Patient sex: F
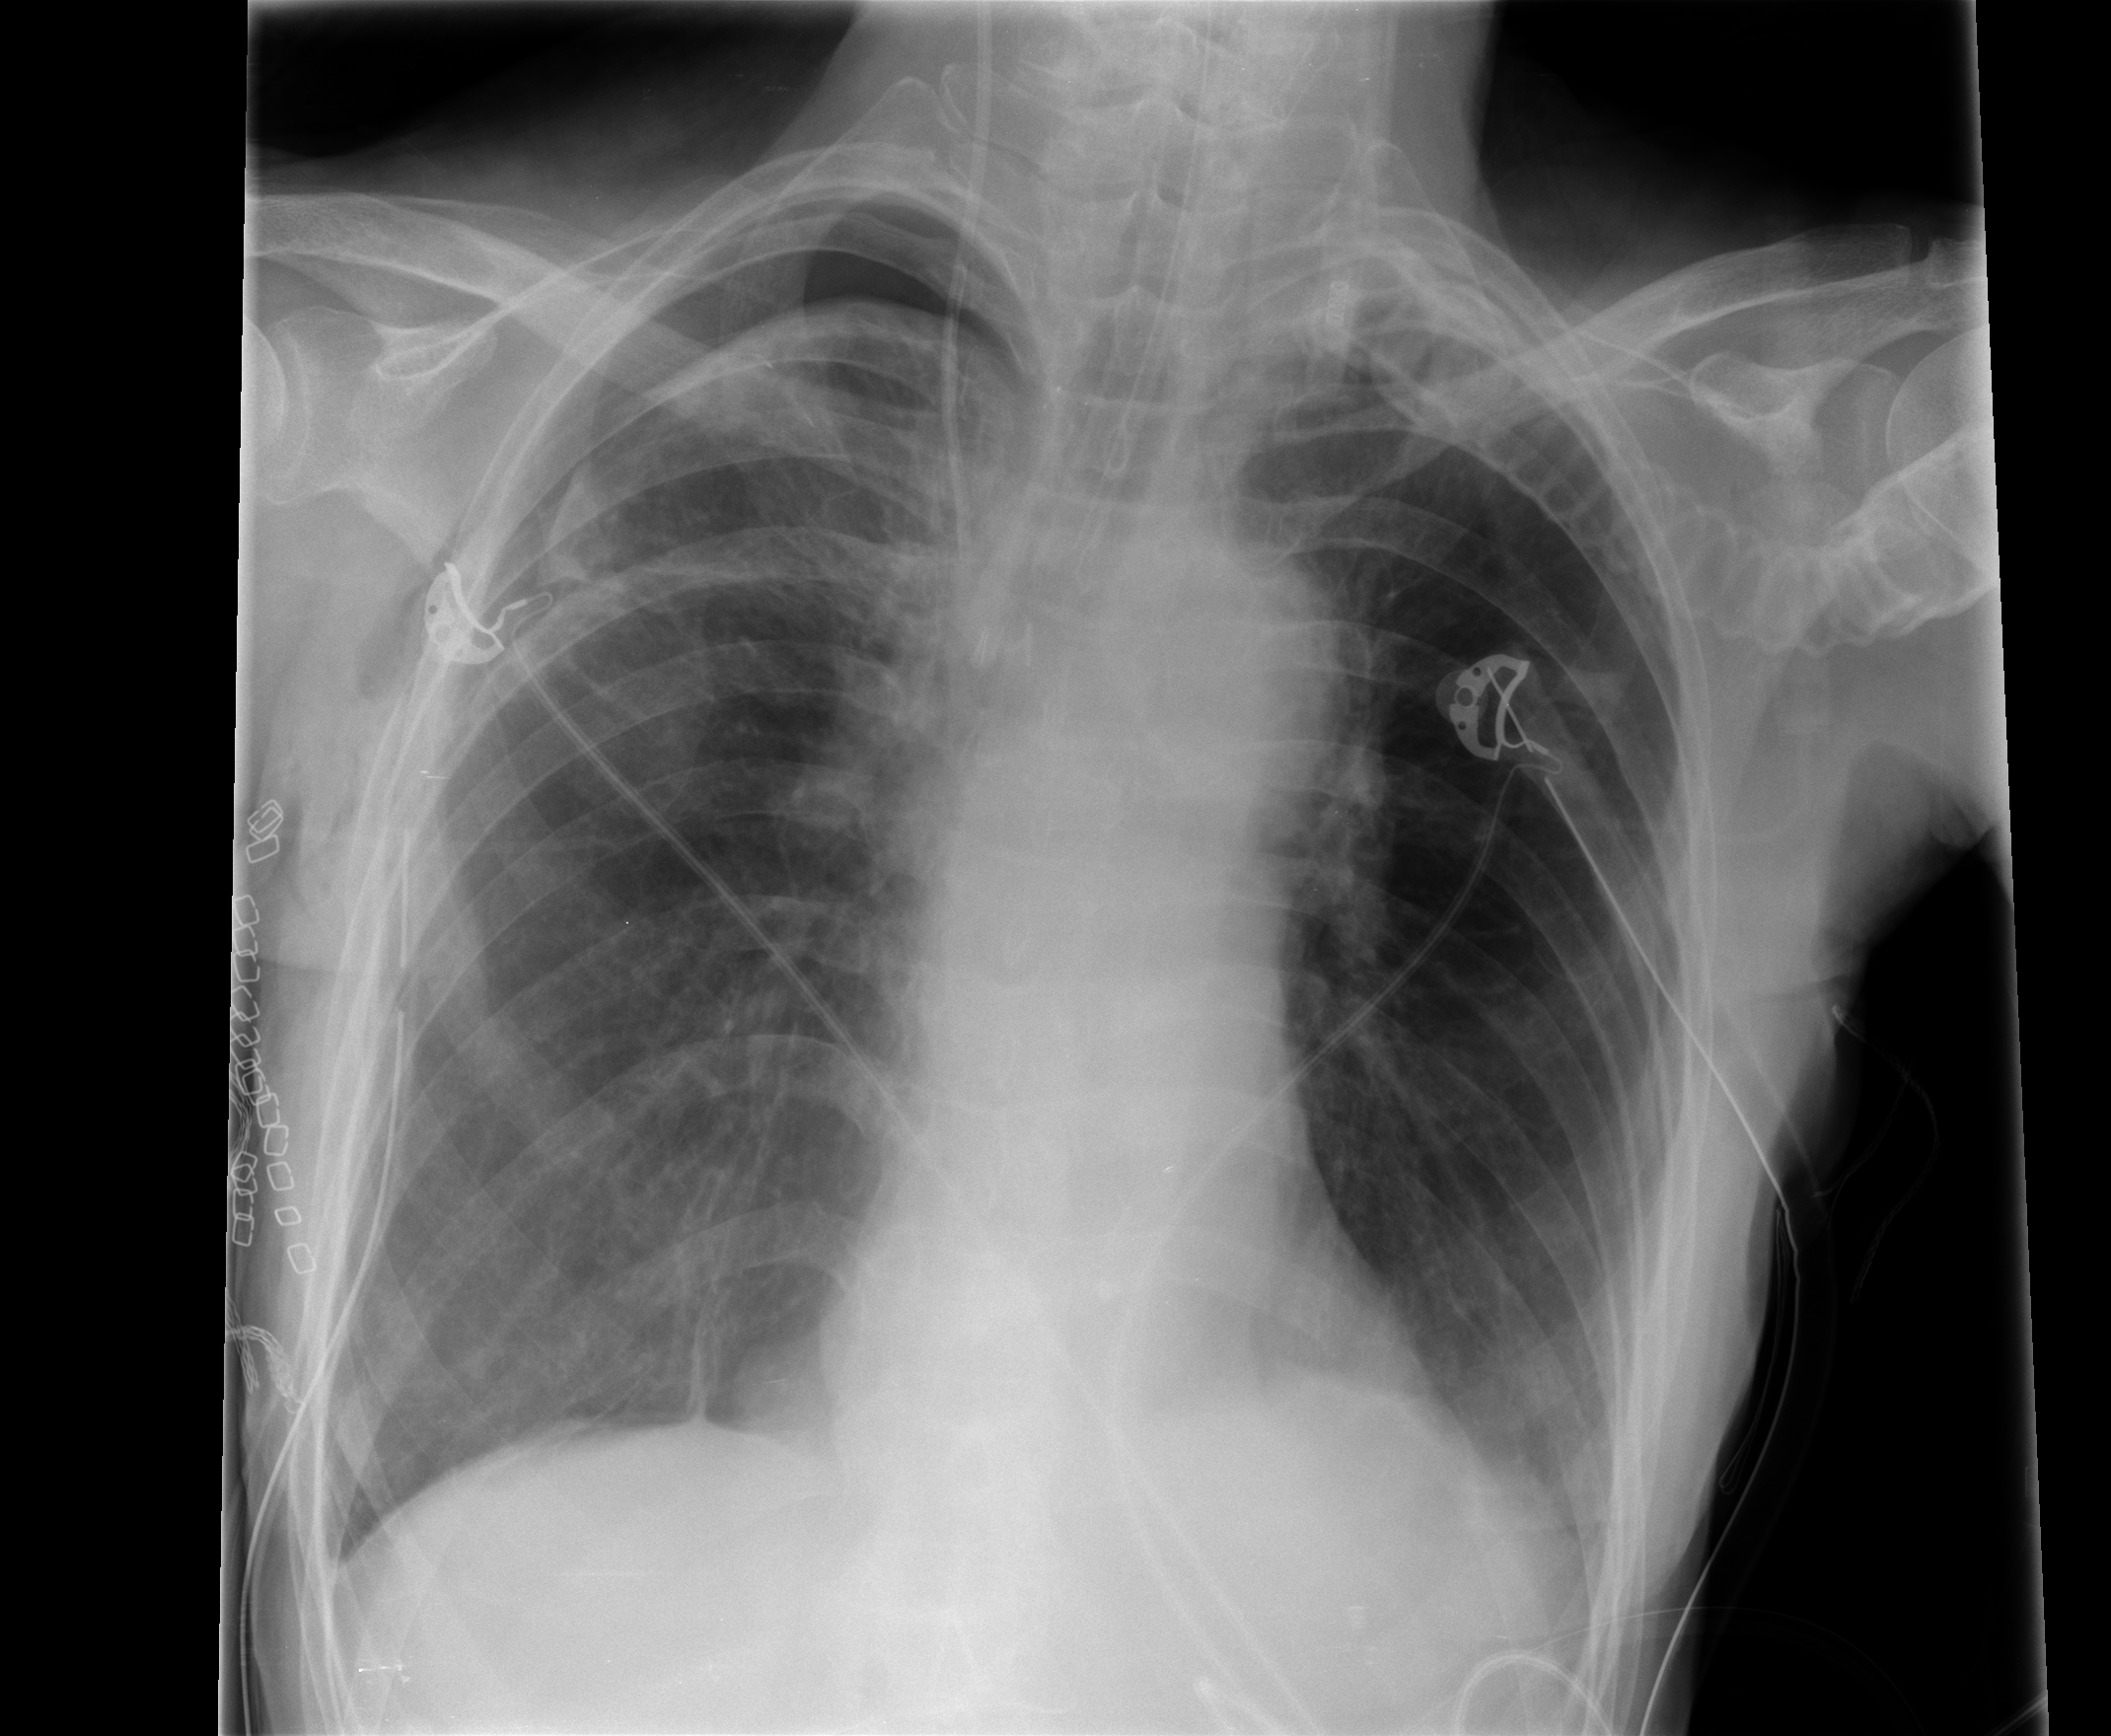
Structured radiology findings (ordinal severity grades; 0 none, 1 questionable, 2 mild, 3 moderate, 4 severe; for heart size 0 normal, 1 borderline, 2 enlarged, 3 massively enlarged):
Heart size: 0
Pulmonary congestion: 0
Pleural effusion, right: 0
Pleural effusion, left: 2
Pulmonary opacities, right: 0
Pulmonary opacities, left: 0
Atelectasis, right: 0
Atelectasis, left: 0